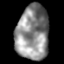
Tissue: lung
Cell type: Epithelial cells
Senescence score: 0.2059
Nuclear area (px): 1754
Mean DAPI intensity: 139.636